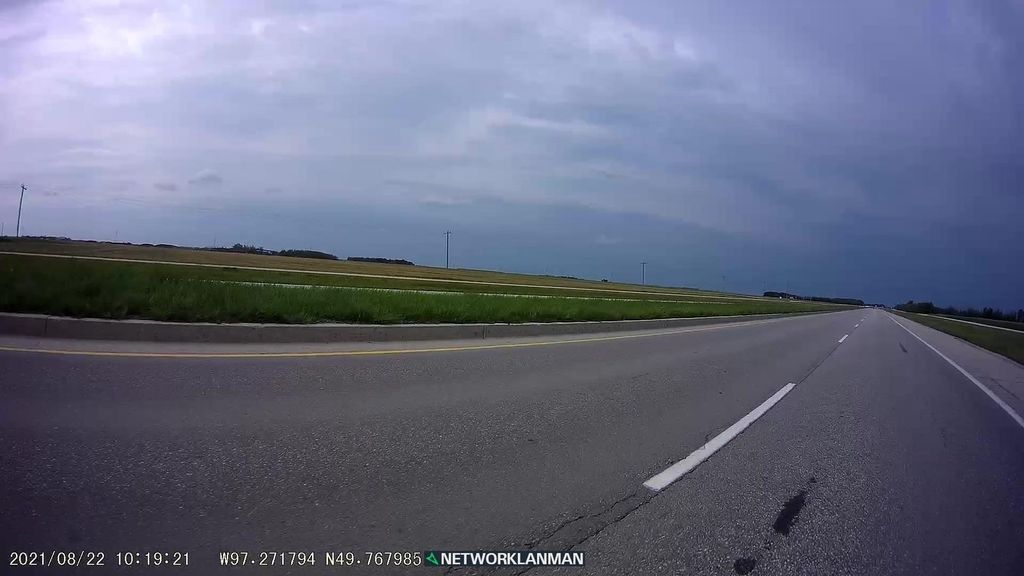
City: winnipeg